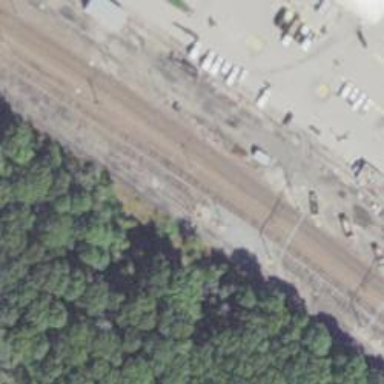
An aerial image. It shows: Railway siding for service.